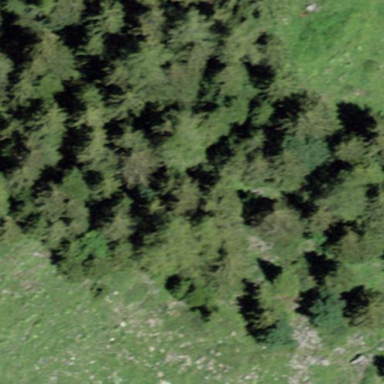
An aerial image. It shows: Forest area.